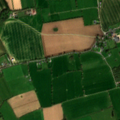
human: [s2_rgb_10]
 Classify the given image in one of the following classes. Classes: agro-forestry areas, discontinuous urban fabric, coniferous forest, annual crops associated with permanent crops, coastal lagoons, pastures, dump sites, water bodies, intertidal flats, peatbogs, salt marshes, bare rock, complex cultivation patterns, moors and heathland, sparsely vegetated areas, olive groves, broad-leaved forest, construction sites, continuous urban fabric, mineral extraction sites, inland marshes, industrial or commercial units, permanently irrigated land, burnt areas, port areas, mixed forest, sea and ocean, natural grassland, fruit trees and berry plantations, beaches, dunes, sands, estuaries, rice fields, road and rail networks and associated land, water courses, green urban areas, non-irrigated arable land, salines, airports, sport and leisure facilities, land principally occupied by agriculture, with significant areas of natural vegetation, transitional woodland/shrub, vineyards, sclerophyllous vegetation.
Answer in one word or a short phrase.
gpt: non-irrigated arable land, pastures